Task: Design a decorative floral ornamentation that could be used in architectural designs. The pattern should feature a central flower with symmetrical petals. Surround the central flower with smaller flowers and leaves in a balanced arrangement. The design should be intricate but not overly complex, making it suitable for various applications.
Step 146:
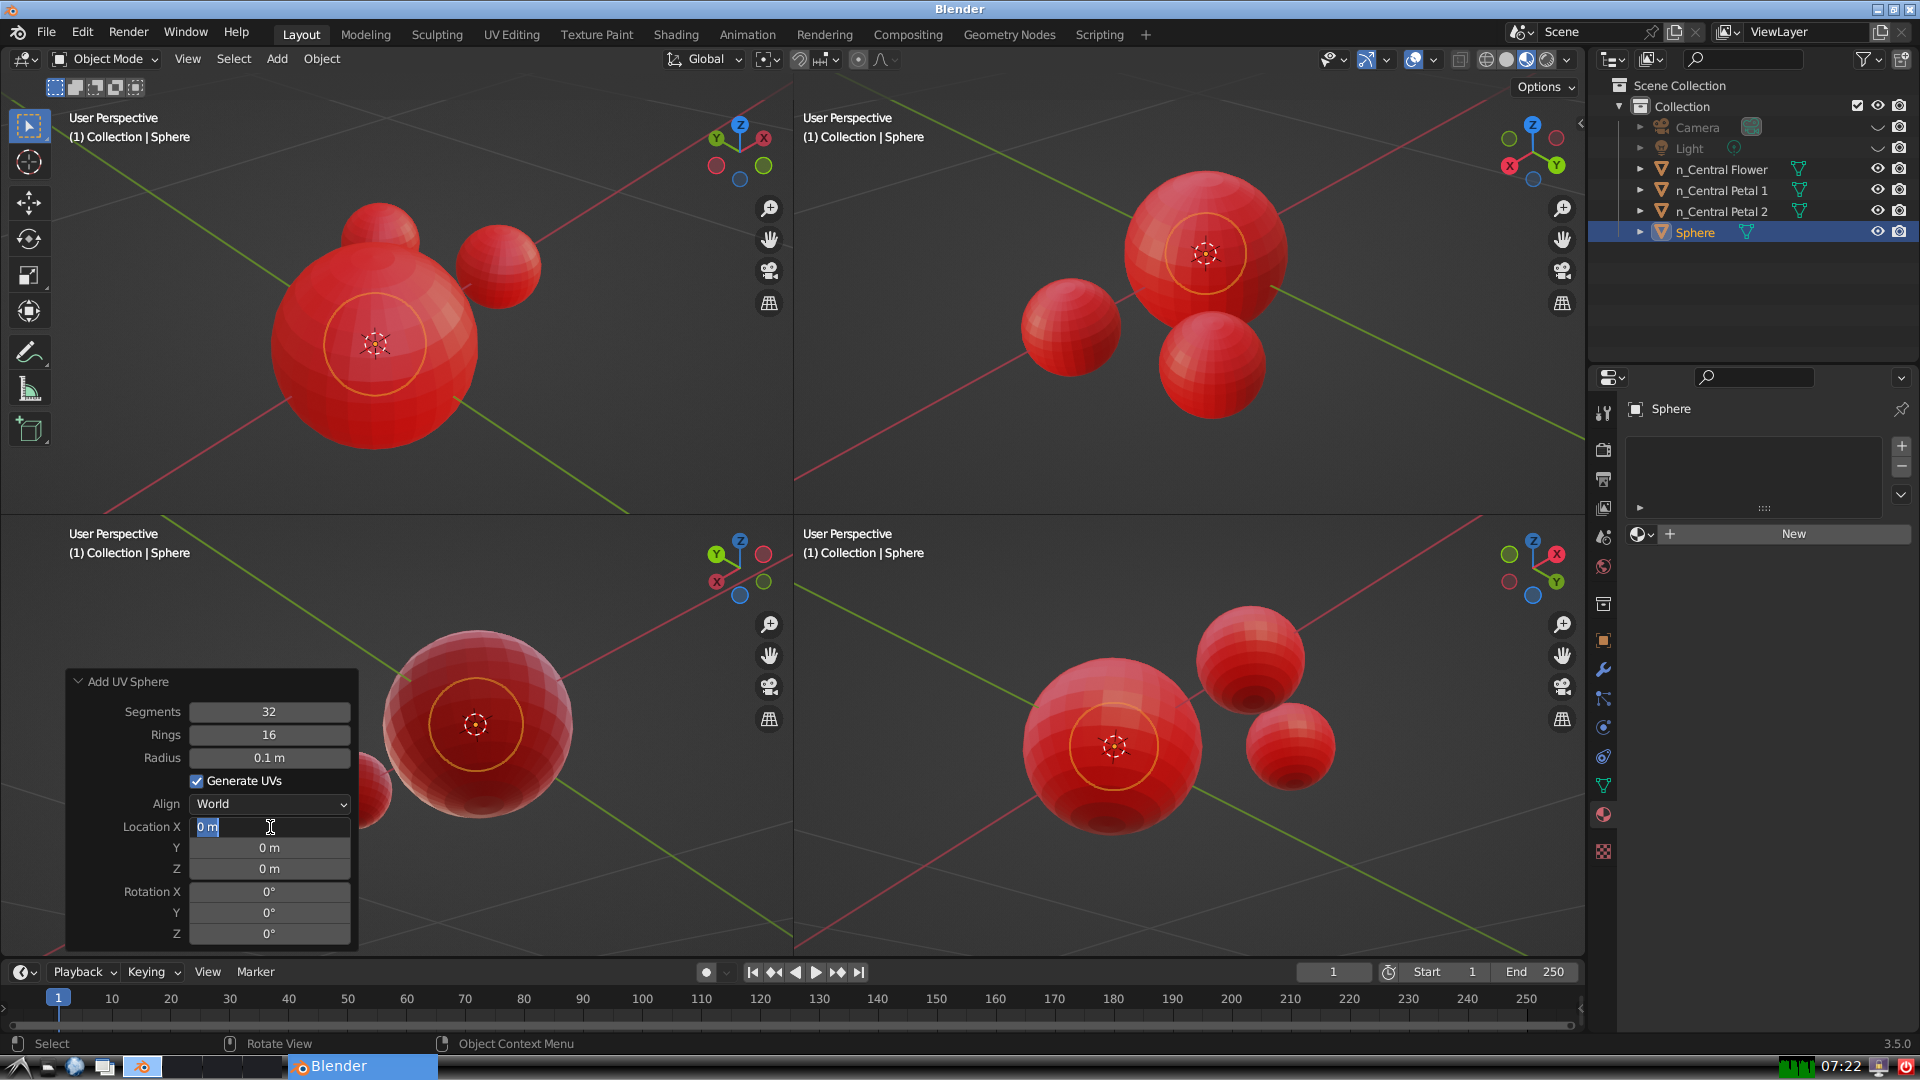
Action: input_text: 2.4492935982947065e-17